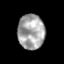
Tissue: skin
Cell type: Epithelial cells
Senescence score: 0.2338
Nuclear area (px): 918
Mean DAPI intensity: 164.584